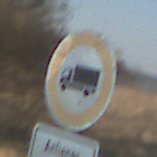
Verkehrszeichen: VerbotFuerKraftfahrzeugeUeberDreiKommaFuenfTonnen
Zusatzzeichen unten: PersonengruppenFrei2
Umgebung: Outdoor, Nature
Tageszeit: MorningAfternoon
Wetter: PartlyCloudy
Licht: Natural
Jahreszeit: NotSpecified
Kontrast: HighContrast